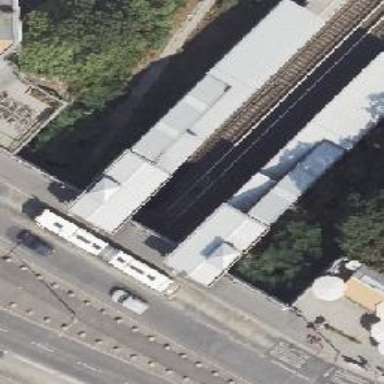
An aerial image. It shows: Platform edge at railway station.